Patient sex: M
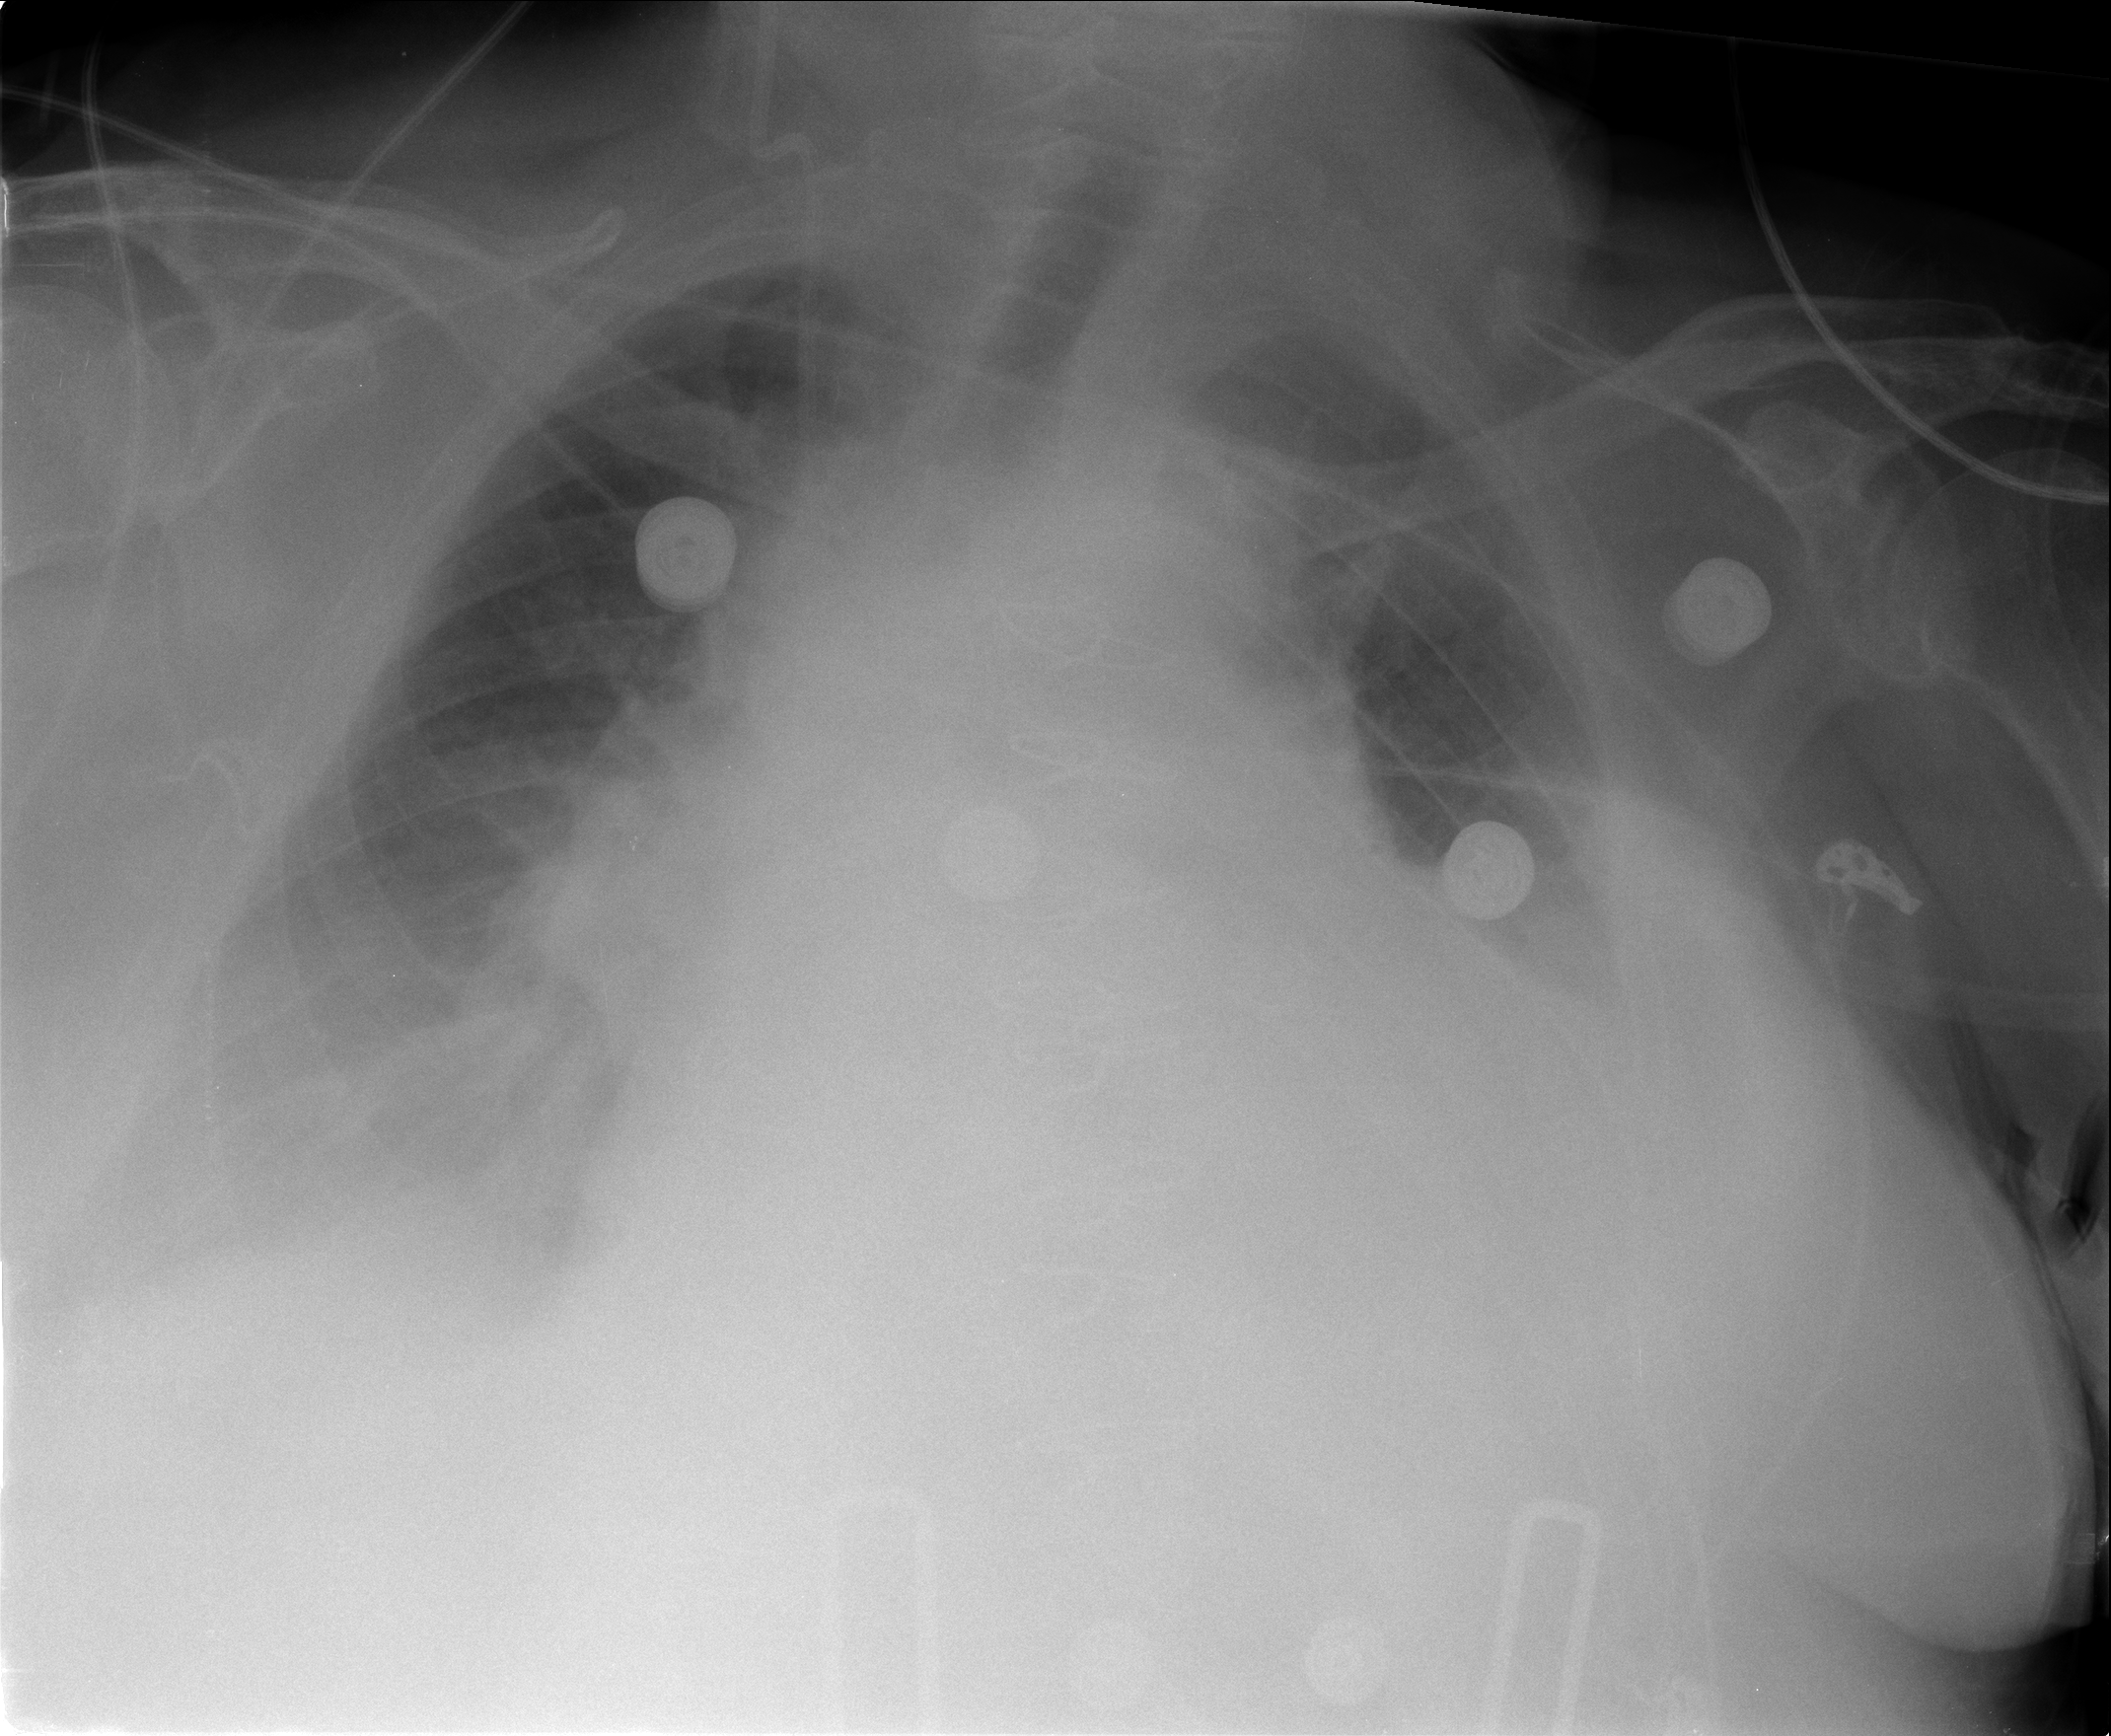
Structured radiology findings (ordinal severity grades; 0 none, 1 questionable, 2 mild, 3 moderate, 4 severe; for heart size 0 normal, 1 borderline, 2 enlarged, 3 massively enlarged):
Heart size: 3
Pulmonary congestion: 0
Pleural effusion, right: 2
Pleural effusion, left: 3
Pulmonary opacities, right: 0
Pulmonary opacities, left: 0
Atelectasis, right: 2
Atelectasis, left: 3